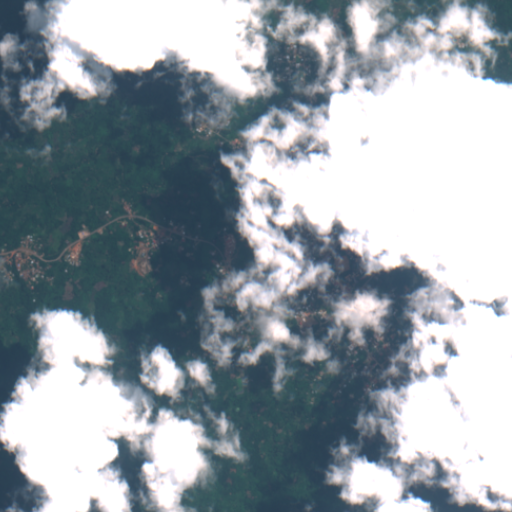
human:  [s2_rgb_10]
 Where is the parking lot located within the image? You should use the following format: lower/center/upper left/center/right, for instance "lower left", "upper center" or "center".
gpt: The parking lot is located in the upper right of the image.
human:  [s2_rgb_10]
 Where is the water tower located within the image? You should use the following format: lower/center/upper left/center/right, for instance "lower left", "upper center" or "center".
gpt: The water tower is located in the upper right of the image.
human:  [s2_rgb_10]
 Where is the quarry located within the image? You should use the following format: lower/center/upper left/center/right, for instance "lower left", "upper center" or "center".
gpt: There is no quarry in the image.